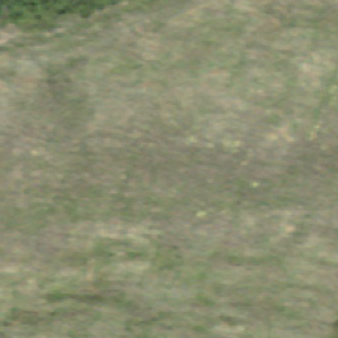
Label: other